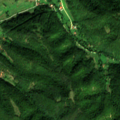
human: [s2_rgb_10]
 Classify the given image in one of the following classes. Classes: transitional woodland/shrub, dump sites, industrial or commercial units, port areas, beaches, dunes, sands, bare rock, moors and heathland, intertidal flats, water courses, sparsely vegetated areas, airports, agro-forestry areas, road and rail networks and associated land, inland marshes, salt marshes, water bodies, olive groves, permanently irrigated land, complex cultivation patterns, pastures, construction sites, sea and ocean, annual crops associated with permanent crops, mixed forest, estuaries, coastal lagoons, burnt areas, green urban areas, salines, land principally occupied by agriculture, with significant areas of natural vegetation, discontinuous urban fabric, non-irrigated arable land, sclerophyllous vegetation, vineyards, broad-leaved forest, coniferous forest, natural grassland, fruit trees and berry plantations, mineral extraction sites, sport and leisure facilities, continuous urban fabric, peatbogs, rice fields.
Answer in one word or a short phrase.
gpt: complex cultivation patterns, land principally occupied by agriculture, with significant areas of natural vegetation, broad-leaved forest